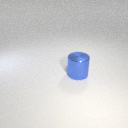
large blue metal cylinder